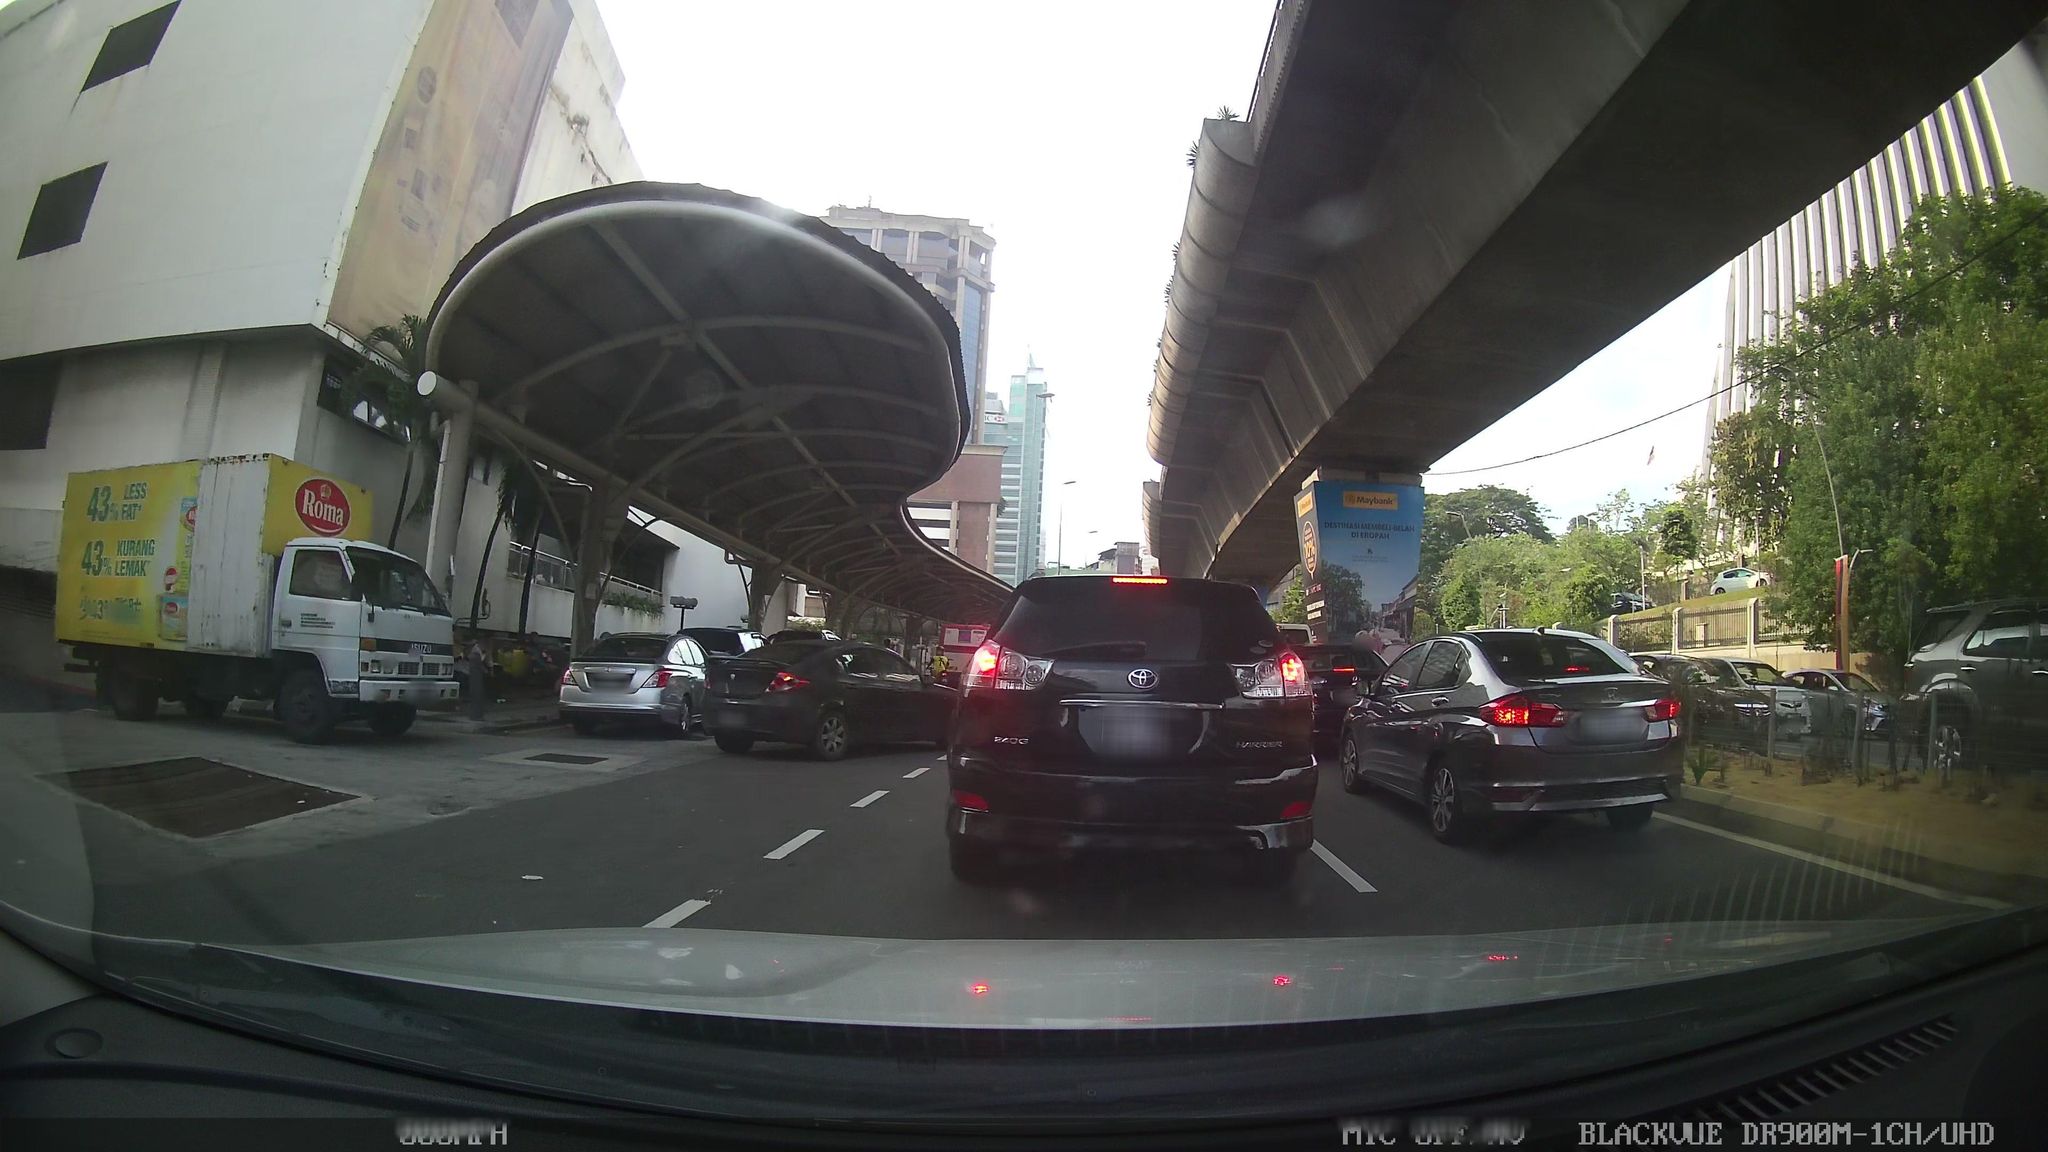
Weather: clear
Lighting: day
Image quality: good
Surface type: driving surface
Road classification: secondary
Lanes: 2
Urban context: urban centre
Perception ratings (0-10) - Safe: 0.99, Lively: 3.53, Beautiful: 0.59, Boring: 2.59, Depressing: 5.34, Wealthy: 4.42